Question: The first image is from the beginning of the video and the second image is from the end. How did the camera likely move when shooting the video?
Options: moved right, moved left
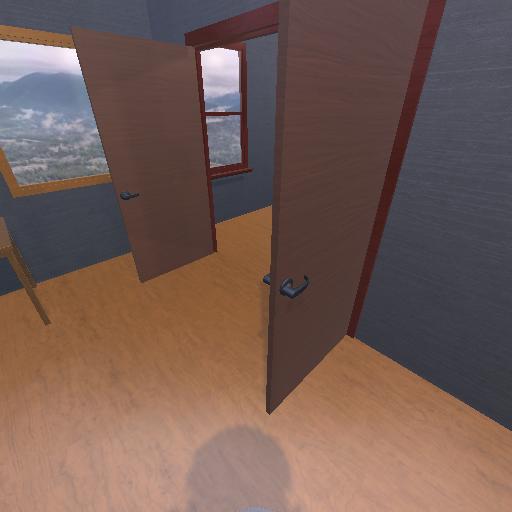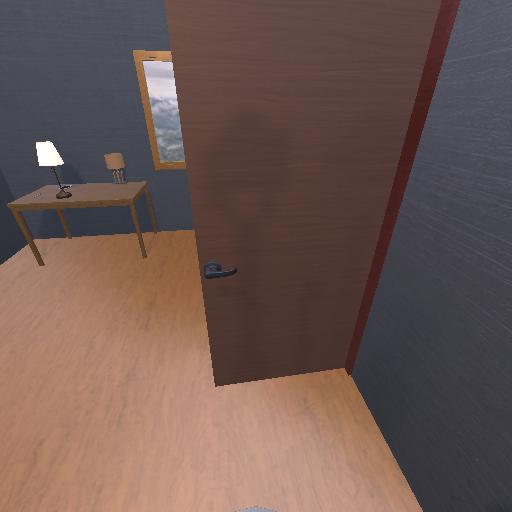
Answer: moved right